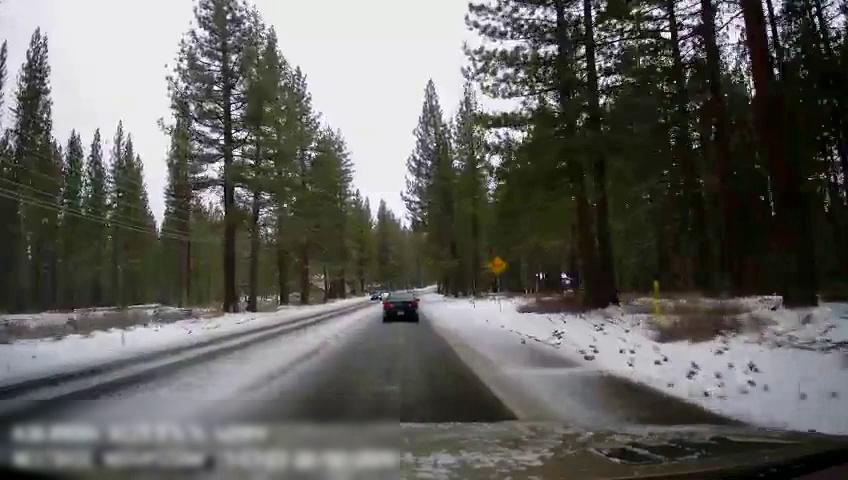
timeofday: Day
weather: Snowy
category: Drivable Space
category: Vehicles | SUV
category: Vehicles | Car
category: Lanes | Current Lane
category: Traffic | Signs